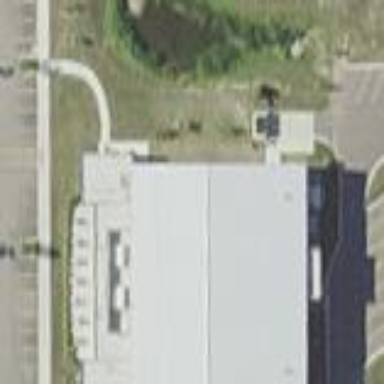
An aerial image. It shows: Sports centre building equipped for basketball and volleyball activities.